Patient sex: F
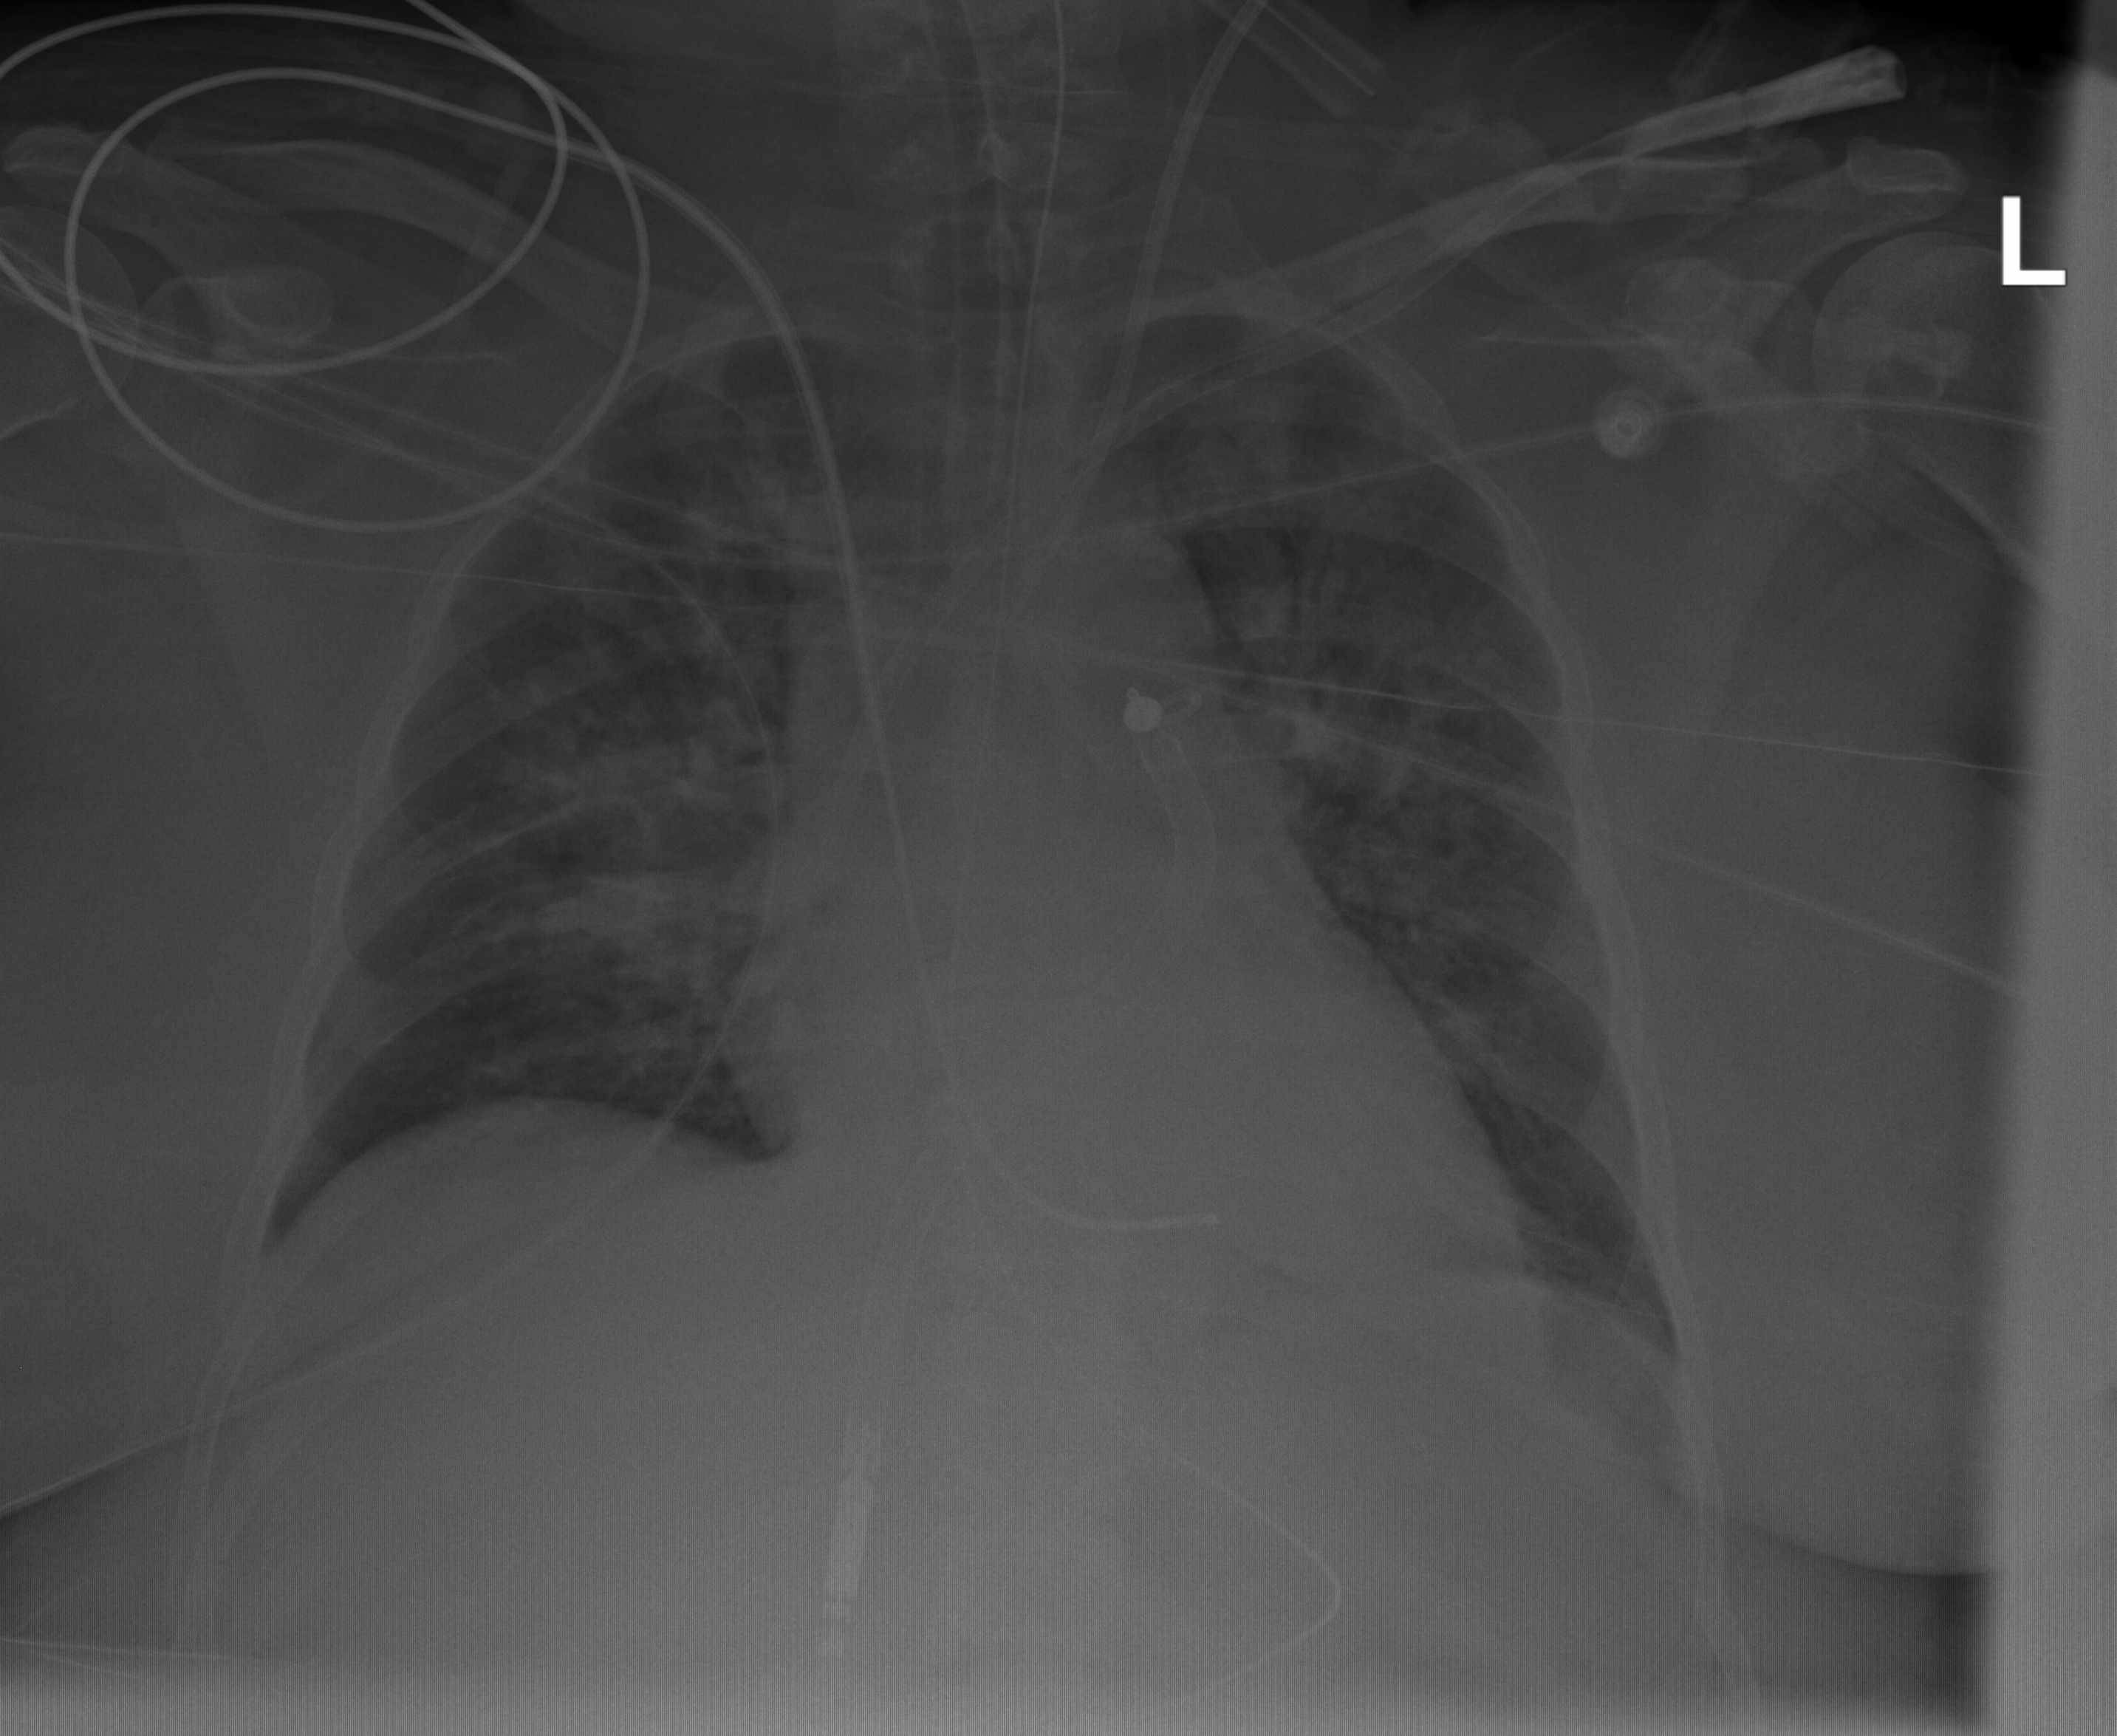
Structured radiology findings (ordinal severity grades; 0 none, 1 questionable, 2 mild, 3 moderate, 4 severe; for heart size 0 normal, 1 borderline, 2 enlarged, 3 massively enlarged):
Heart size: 2
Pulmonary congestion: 3
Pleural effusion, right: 0
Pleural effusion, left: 0
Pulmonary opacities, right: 3
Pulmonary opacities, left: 3
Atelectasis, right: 0
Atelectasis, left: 2